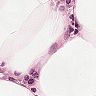
Metastatic tissue present: no